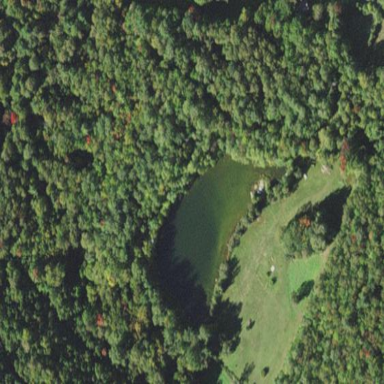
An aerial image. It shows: Peaceful pond surrounded by nature.